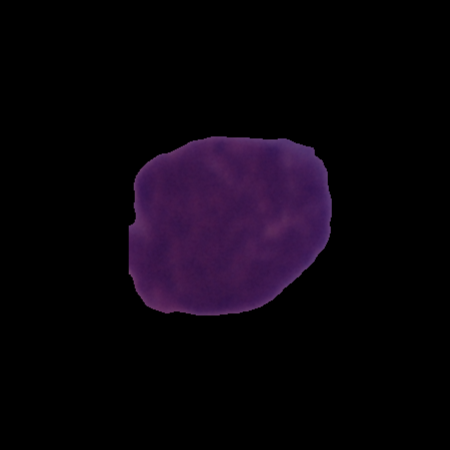
Label: cancer